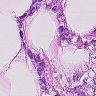
Metastatic tissue present: yes